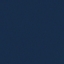
Land use / land cover class: SeaLake